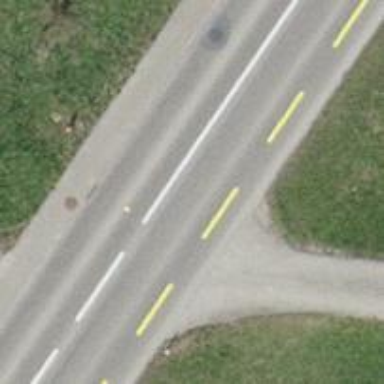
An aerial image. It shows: Asphalt path.